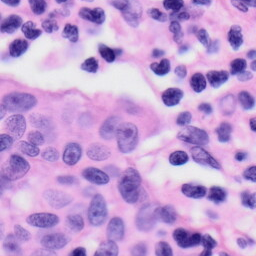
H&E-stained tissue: Skin